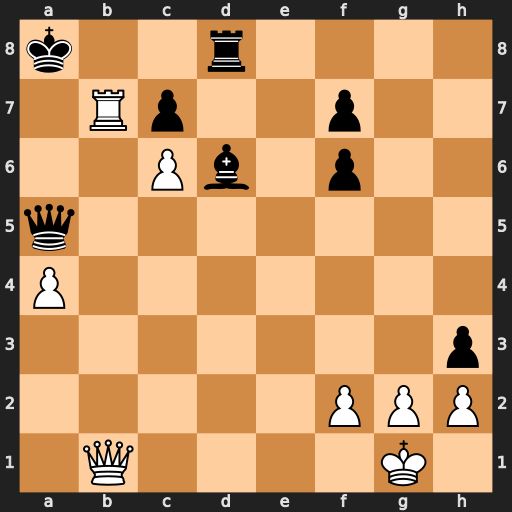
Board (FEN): k2r4/1Rp2p2/2Pb1p2/q7/P7/7p/5PPP/1Q4K1
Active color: w
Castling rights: -
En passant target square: -
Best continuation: Rb5 Qa7 Ra5